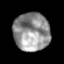
Tissue: prostate
Cell type: T cells
Senescence score: 0.3177
Nuclear area (px): 1351
Mean DAPI intensity: 146.86